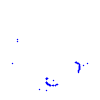
Particle: proton